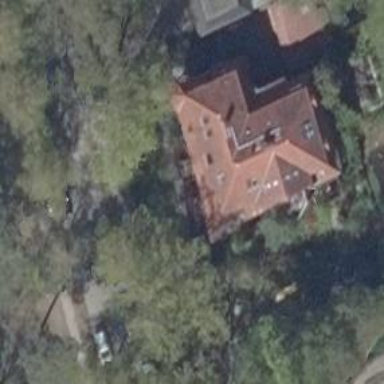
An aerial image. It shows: Residential building with mansard roof.